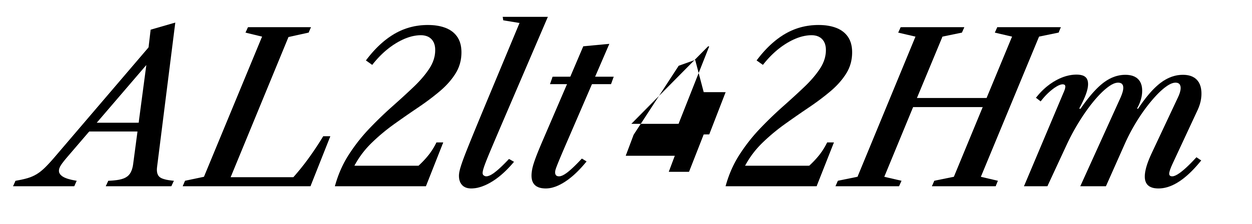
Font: LibreCaslonText-Italic_Medium_Italic